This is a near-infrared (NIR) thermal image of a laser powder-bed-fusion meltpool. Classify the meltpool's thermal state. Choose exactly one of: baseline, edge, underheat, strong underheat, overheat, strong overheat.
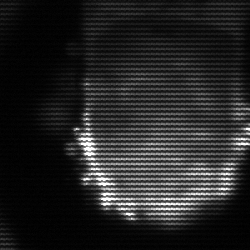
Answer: baseline